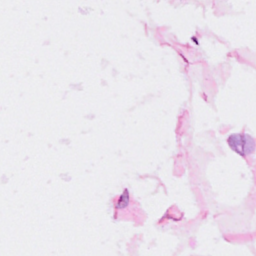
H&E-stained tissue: Breast